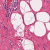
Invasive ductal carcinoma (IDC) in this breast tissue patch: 0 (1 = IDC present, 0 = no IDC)